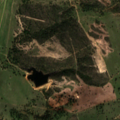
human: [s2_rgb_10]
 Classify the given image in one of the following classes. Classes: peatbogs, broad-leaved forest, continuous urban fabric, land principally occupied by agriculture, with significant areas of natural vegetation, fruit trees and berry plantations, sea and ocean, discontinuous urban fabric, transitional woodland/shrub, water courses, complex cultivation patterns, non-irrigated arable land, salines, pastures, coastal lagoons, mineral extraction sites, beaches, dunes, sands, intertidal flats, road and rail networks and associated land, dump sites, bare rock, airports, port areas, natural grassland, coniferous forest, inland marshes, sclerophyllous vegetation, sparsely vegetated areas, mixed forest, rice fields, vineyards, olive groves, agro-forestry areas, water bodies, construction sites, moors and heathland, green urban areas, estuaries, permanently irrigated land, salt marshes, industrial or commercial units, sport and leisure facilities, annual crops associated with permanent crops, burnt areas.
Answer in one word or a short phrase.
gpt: pastures, agro-forestry areas, sclerophyllous vegetation